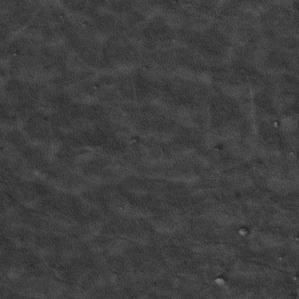
Label: frost